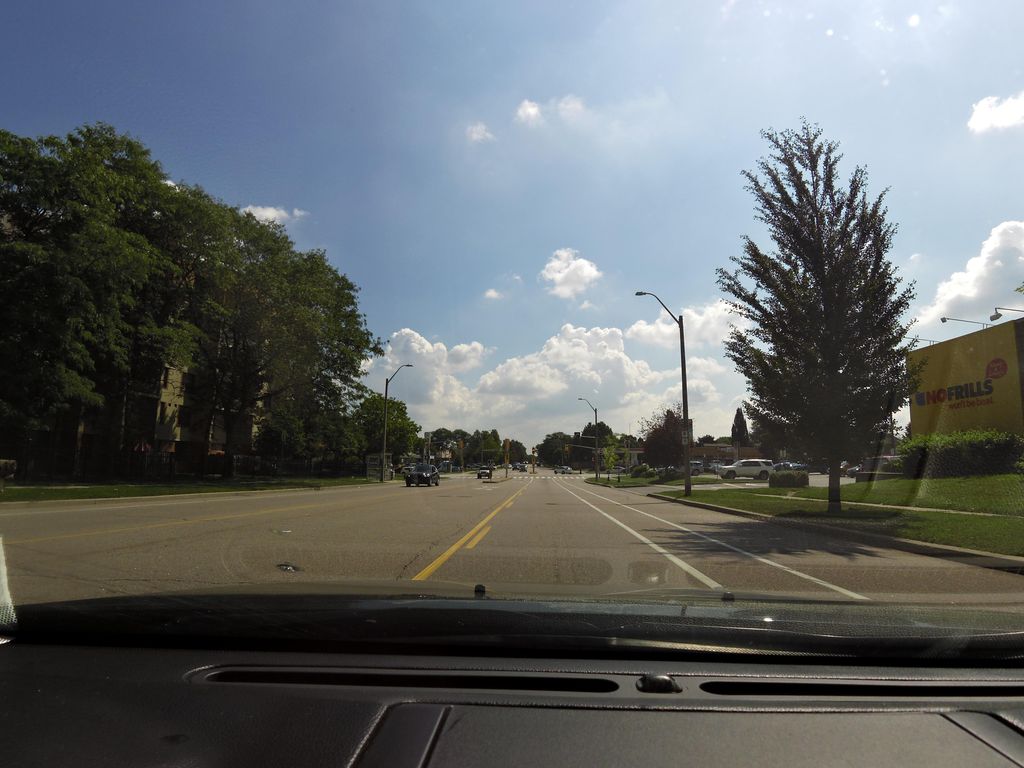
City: hamilton